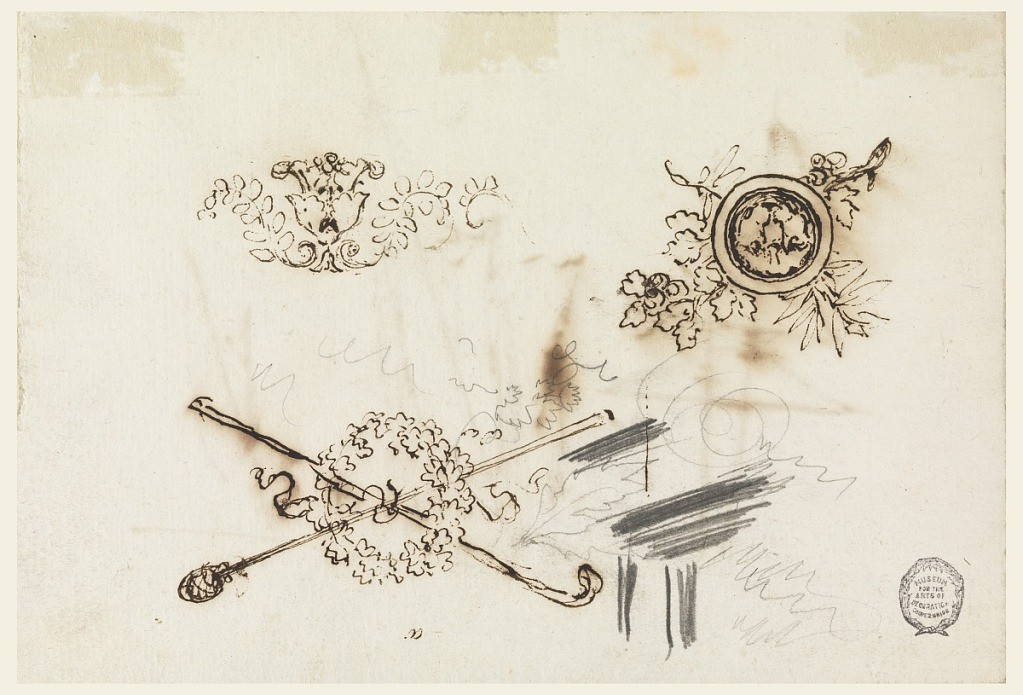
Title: Studies of Masts and Ornaments
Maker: Filippo Marchionni, Italian, 1732–1805
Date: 1750–75
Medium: Pen and ink on laid paper
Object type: Drawing
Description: Hoirzontal rectangle. Masts shown at one side, ornaments at the other. A calyx as a central motif between branch scrolls. In opposite directions, two crossed shepherds' staffs with a wreath. "a" is written above and there are two crossed branches with a stick with a lion mask. Leaves and part of a window frame are sketched in graphite.